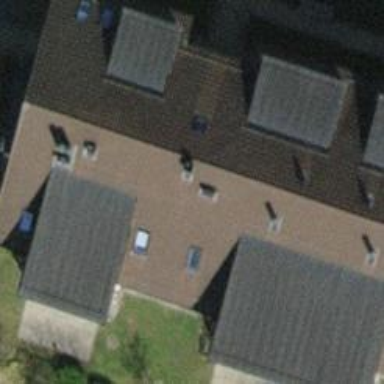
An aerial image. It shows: Building with pitched roof.